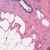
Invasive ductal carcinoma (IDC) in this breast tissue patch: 0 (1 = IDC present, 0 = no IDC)